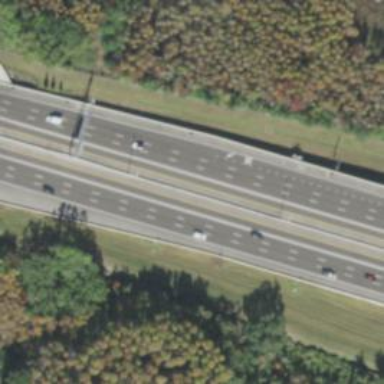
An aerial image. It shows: Asphalt motorway.